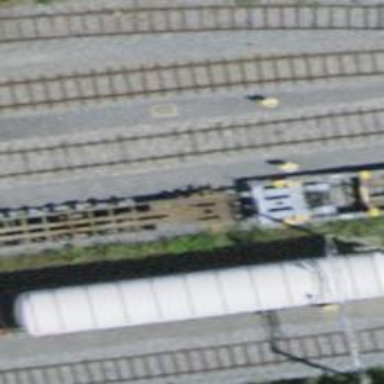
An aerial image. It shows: Railway yard with one track.